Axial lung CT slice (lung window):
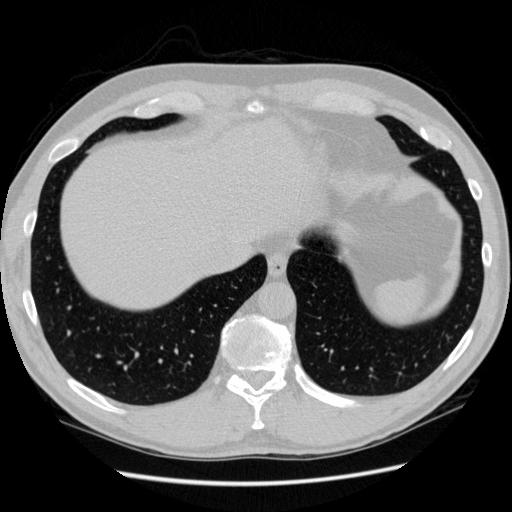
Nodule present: no